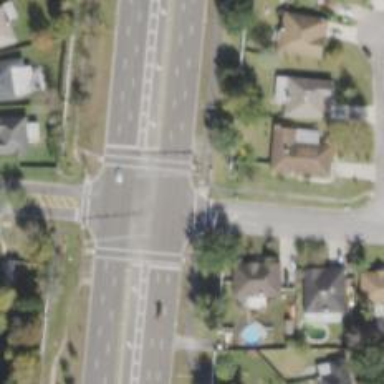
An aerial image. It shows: Zebra crossing on the road.